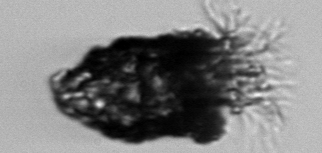
Label: Stenosemella_pacifica